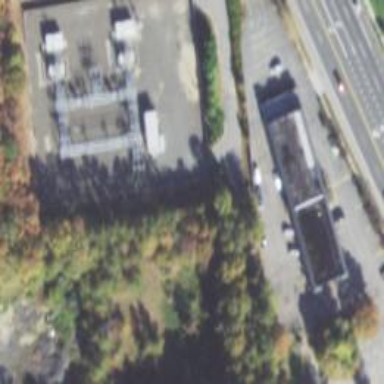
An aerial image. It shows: Power substation.